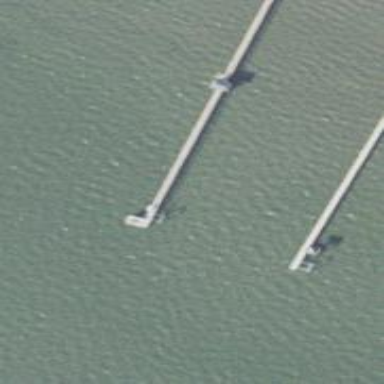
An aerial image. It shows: Man-made pier.